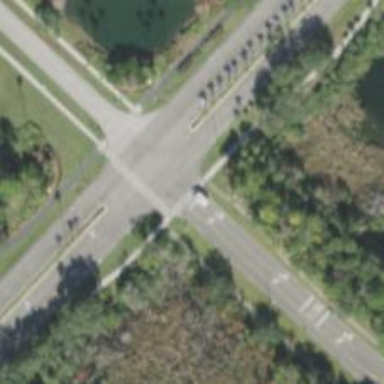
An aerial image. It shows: Marked crossing on cycleway road.